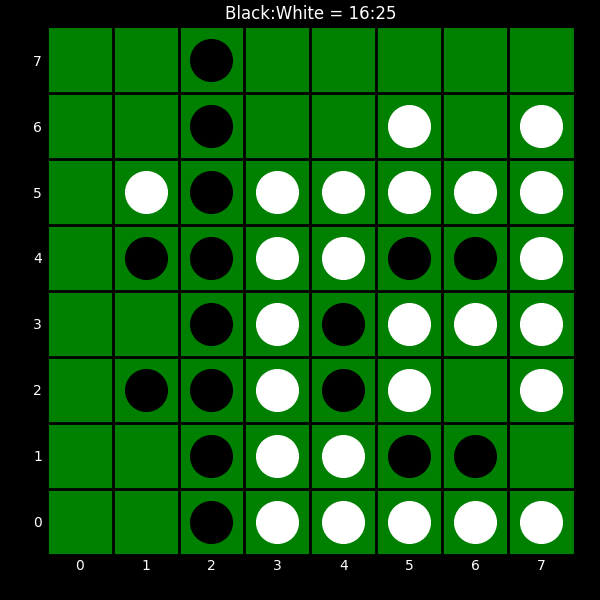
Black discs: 16
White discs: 25